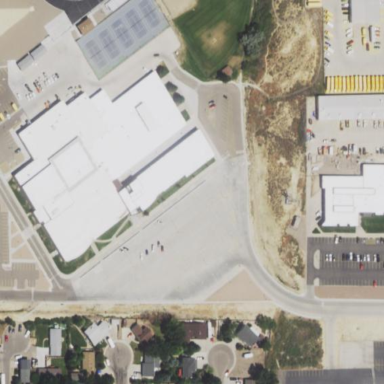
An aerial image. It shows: School building.